Question: I can't see any build results, I think I have an extra window open, as I have a small holder icon at the bottom / middle of the window.

Also errors flicker in red, see this <URL>...
Any ideas how to fix these ?
I'm re-installed xcode 3.2.5 but it doesn't help.
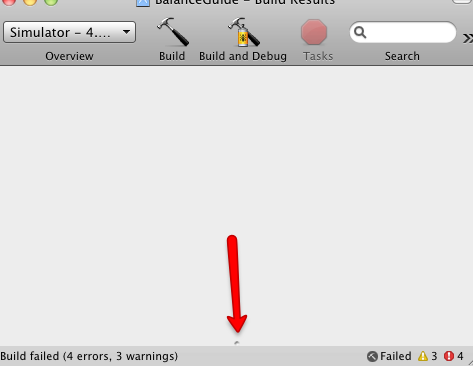
Answer: Close your project, open up a Terminal window, cd to the .xcodeproj directory, delete all files with your username in them, e.g. 'username.pbxuser', 'username.mode1v3' (don't worry - they are just user-specific settings, like window positions, breakpoints, etc). 'project.pbxproj'. Then try again...